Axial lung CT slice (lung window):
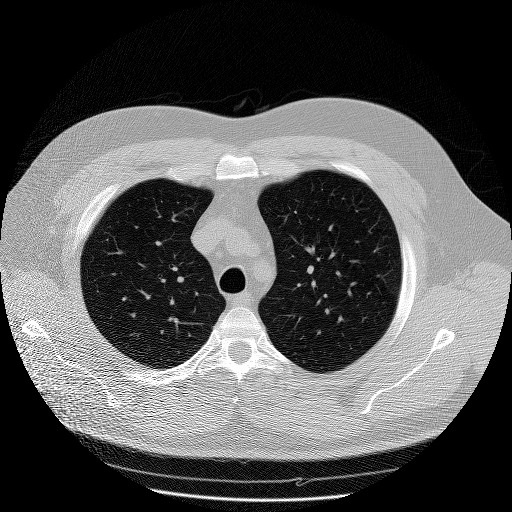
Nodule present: no